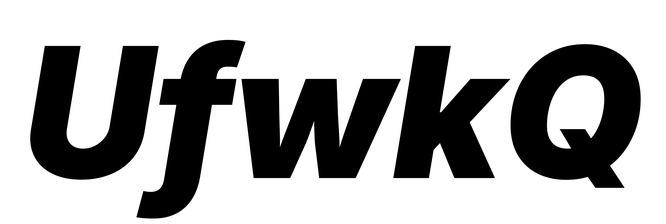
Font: Inter-Italic_Black_Italic